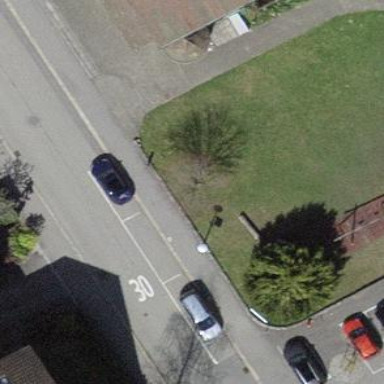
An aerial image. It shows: Street-side parking available in parallel orientation.